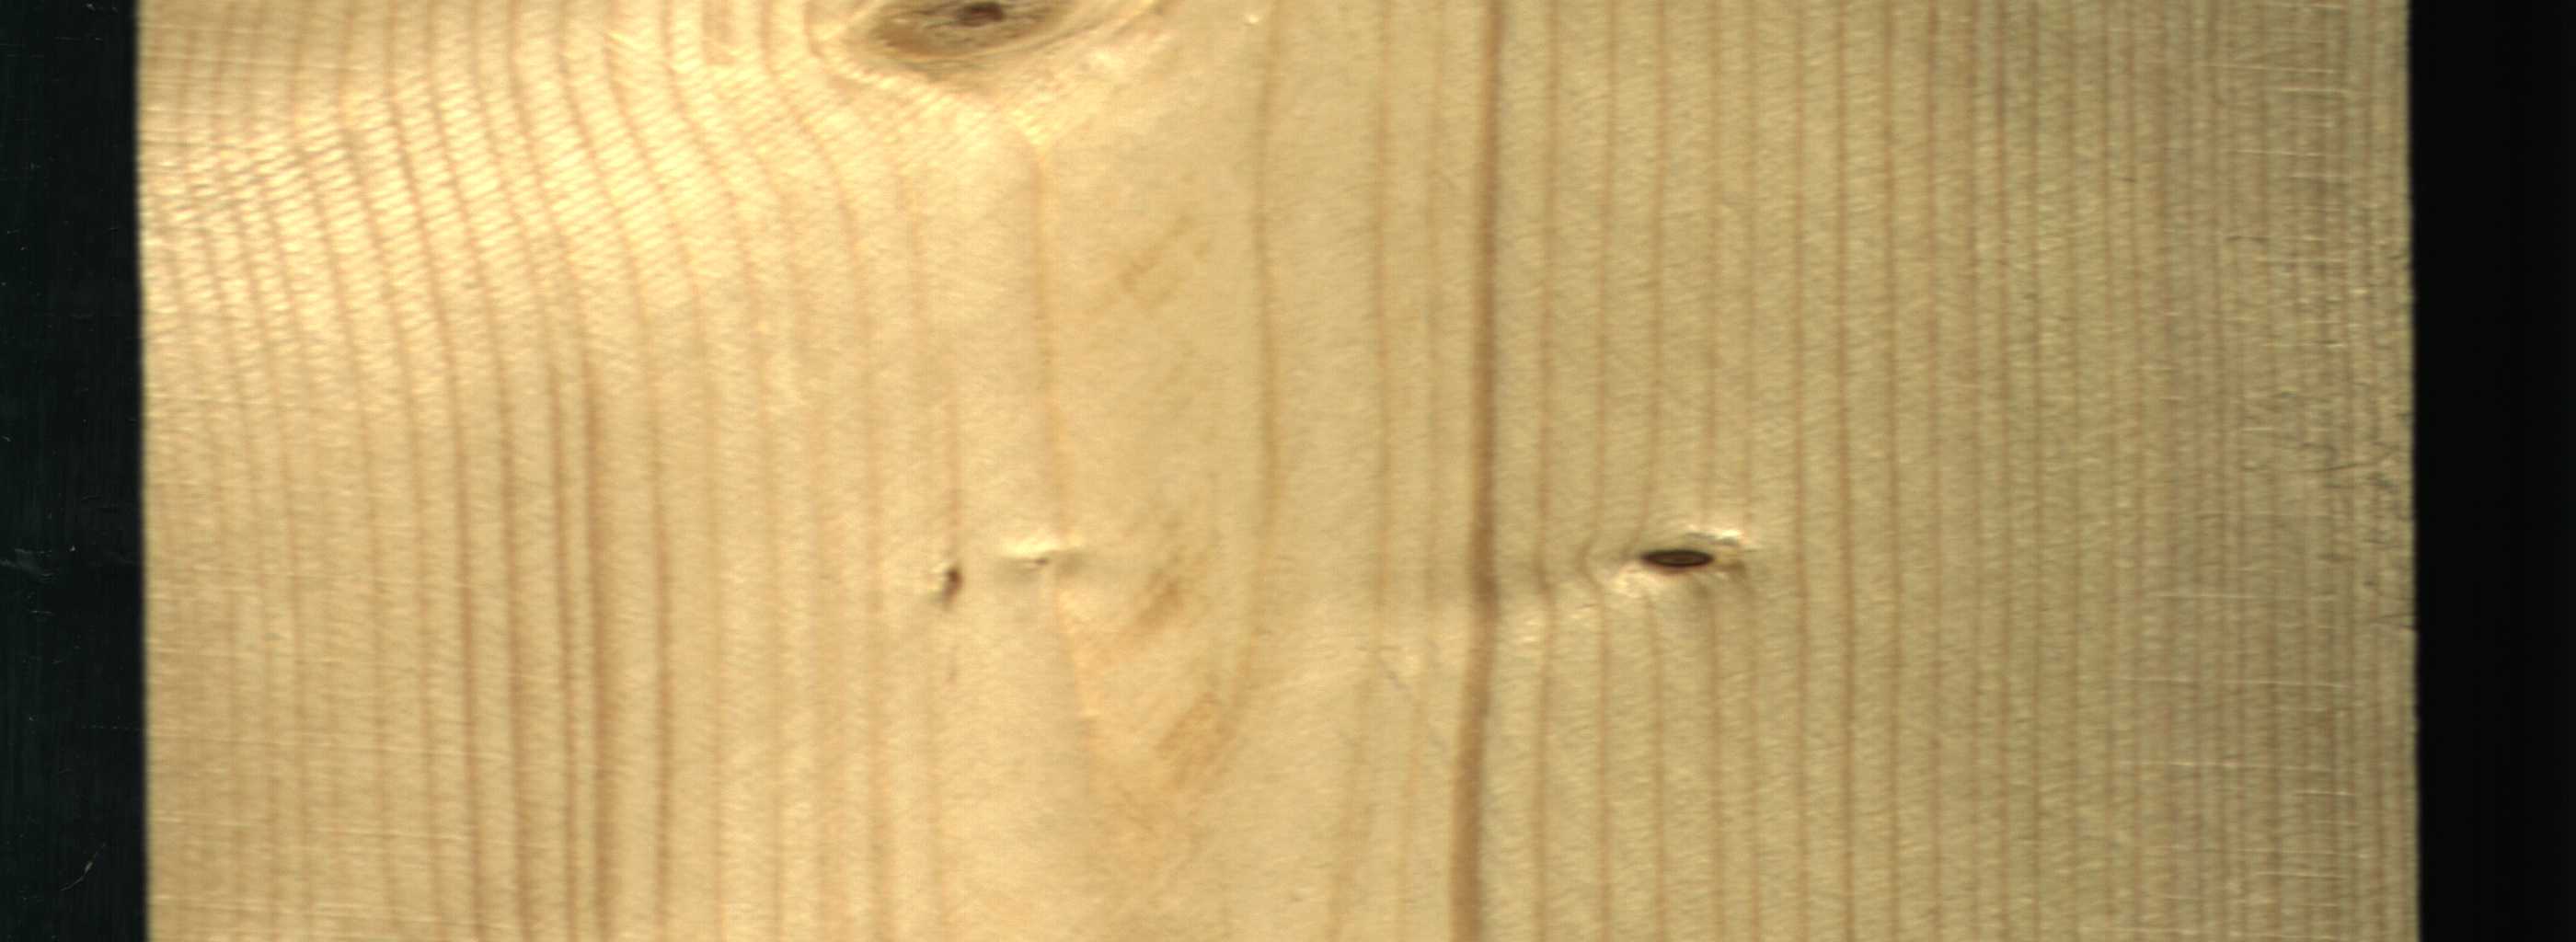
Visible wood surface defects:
Dead_Knot
Live_Knot